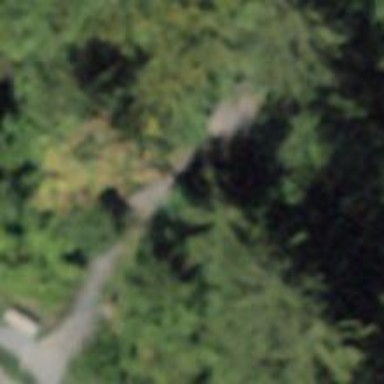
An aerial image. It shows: Unpaved path.